RGB frame:
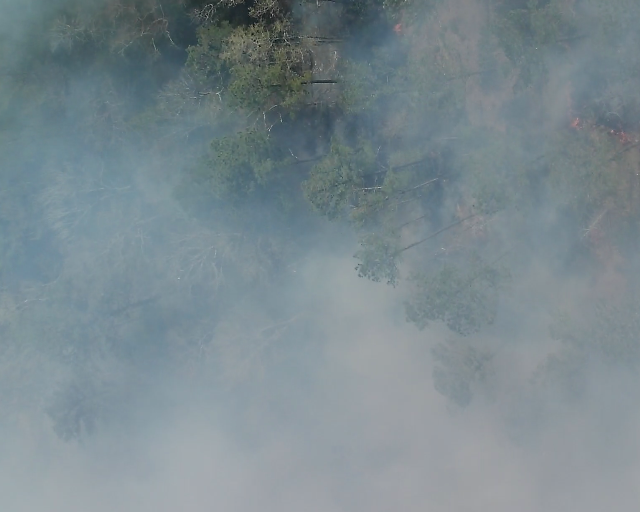
Thermal frame:
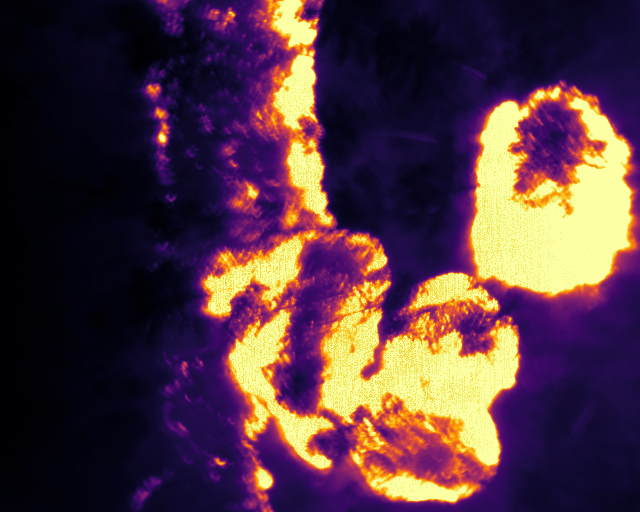
Captured: 2026-02-26 02:29:46
Pixels at or above 80 °C: 98448 (fraction of frame: 0.3004)